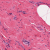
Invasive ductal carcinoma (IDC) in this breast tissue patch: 0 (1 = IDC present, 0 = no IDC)